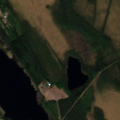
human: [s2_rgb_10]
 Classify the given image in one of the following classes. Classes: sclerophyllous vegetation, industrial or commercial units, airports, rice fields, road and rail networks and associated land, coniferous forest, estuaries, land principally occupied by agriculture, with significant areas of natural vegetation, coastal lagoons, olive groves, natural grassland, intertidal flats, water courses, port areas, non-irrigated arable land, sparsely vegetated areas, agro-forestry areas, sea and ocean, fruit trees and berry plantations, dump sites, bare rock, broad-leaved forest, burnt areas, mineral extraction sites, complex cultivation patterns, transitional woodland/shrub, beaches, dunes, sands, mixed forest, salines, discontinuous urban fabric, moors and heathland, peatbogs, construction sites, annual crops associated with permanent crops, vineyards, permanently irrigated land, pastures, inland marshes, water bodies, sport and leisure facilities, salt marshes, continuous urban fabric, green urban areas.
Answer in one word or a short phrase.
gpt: non-irrigated arable land, coniferous forest, mixed forest, peatbogs, water bodies